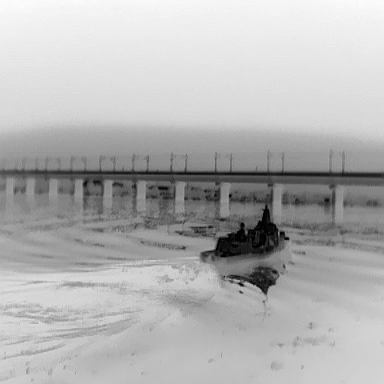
There is a warship in the infrared image.